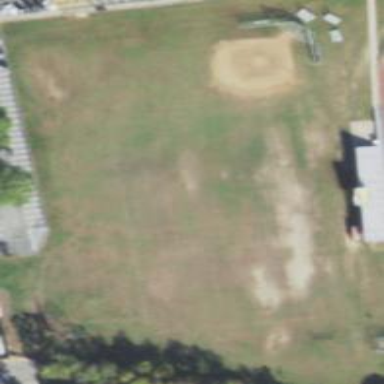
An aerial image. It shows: Baseball pitch for leisure land.